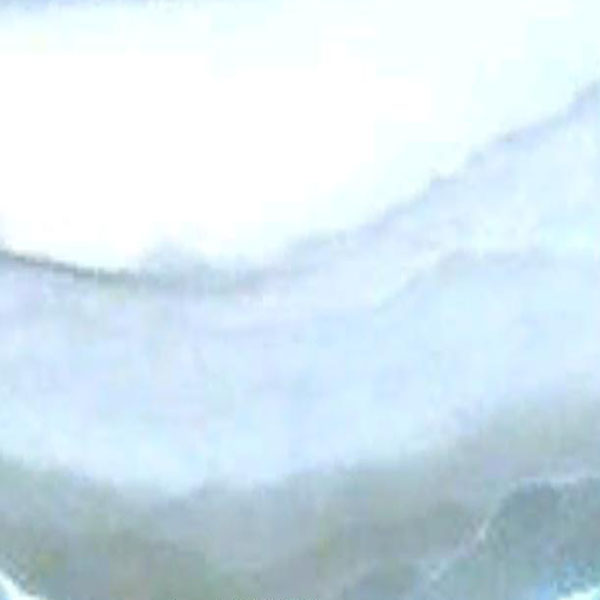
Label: Beach